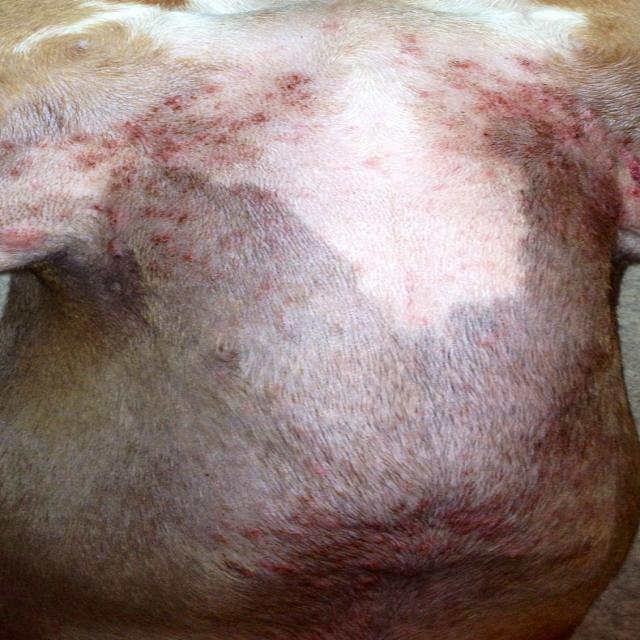
Canine hypersensitivity reaction — allergic skin response with urticaria, erythema, pruritus, and angioedema. May be food, environmental, or flea allergy related.